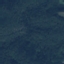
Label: Forest